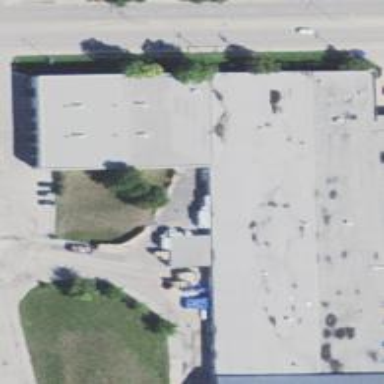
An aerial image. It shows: Industrial building.